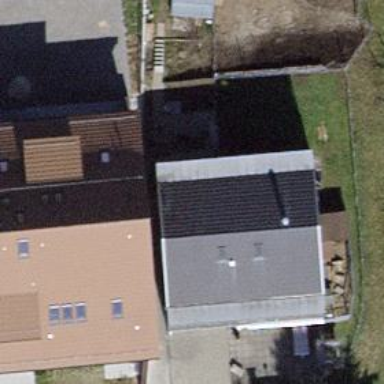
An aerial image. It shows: Detached building with gabled roof.